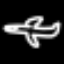
Label: airplane